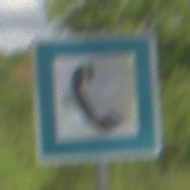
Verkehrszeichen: Fernsprecher
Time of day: Midday
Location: Outdoor (RoadRail)
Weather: PartlyCloudy
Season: NotSpecified
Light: Natural